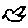
Label: bird